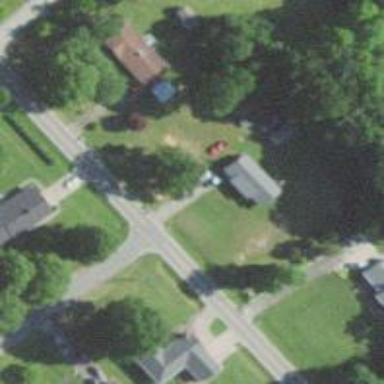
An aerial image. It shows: Road with stop sign.